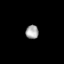
Tissue: lung
Cell type: T cells
Senescence score: 0.2233
Nuclear area (px): 168
Mean DAPI intensity: 169.565